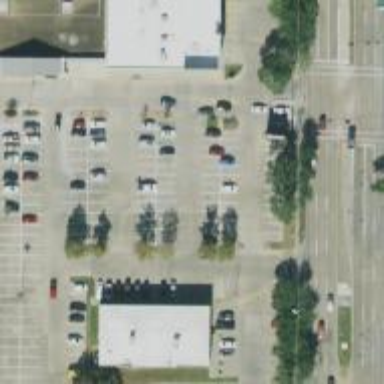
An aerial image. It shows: Parking space.